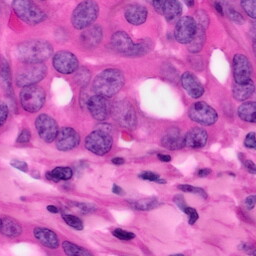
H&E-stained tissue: Pancreatic